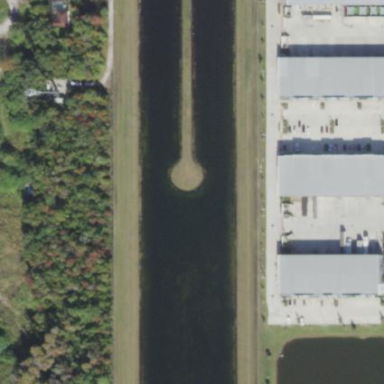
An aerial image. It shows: Retention basin containing natural water.